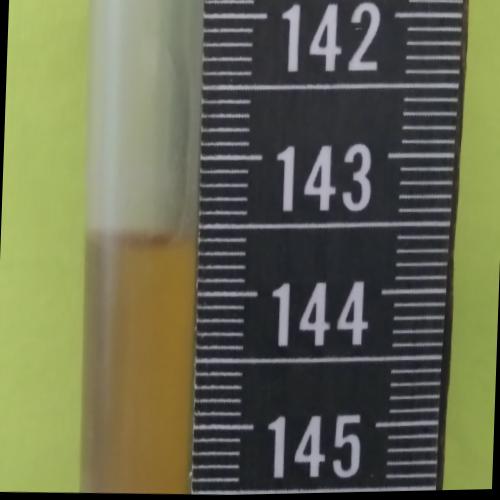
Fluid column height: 143.6 cm